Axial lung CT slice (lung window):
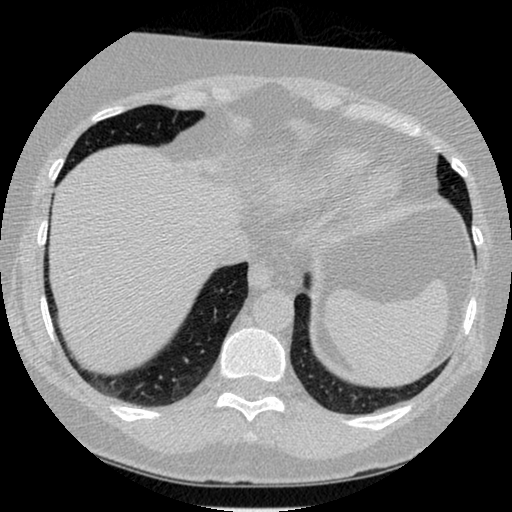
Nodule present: no